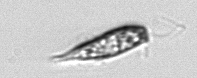
Label: Euglena